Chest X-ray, PA view. Patient: 69 years old, sex M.
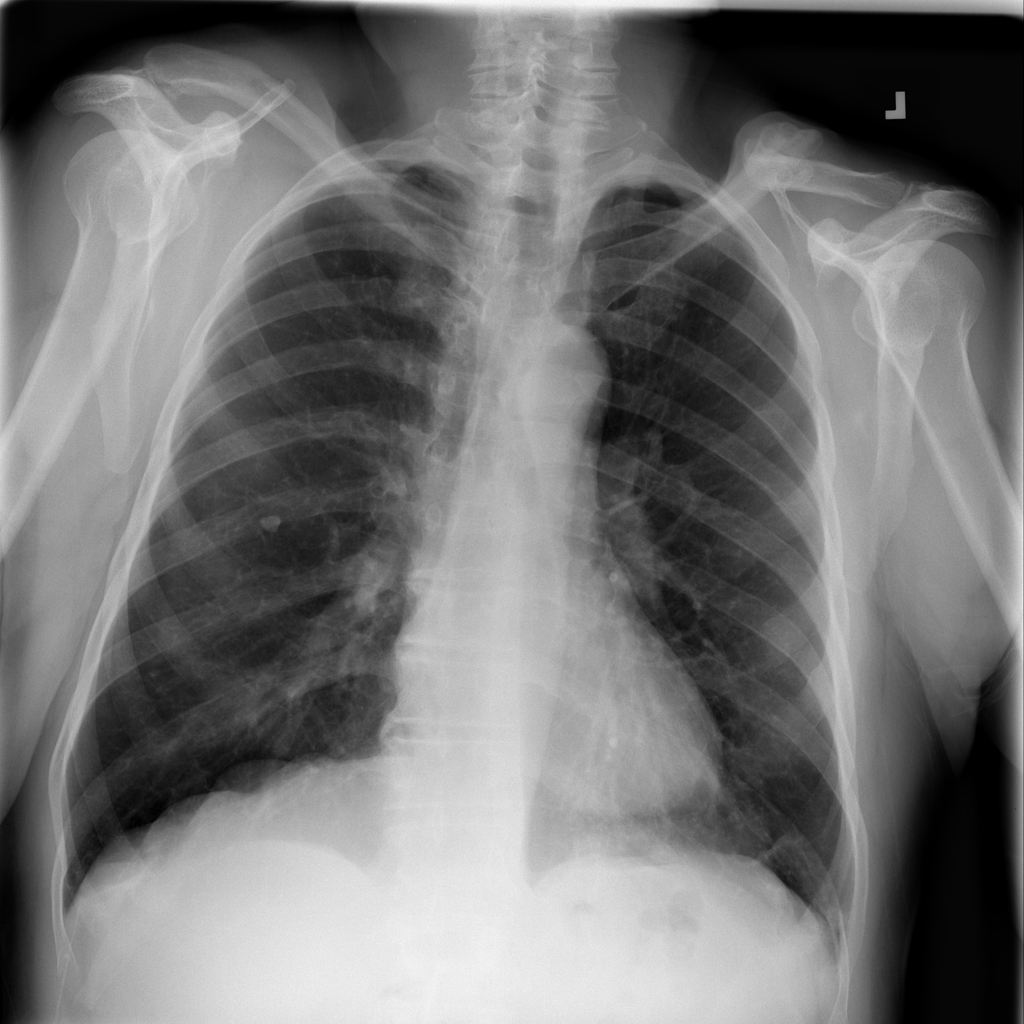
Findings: Nodule